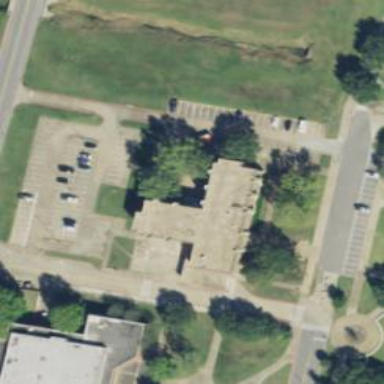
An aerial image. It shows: Building.